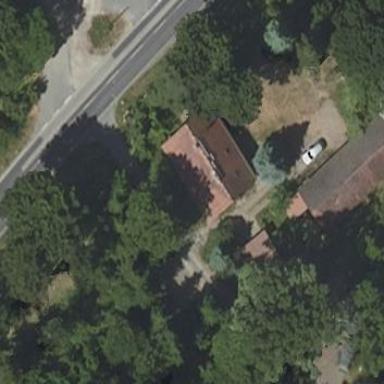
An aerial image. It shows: Charming house with gabled roof. The roof is red in color and oriented along the building.